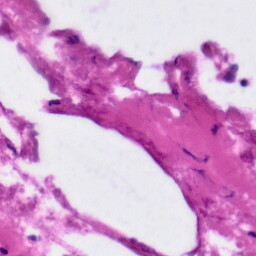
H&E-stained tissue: Tonsil